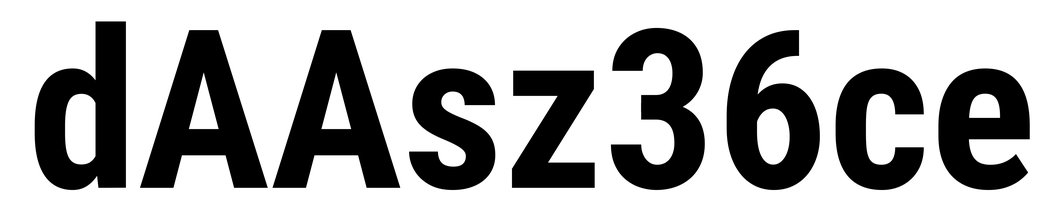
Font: Roboto_Condensed_Bold